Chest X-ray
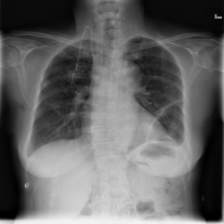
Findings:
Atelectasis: negative
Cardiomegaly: negative
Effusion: negative
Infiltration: positive
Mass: negative
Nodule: negative
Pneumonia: negative
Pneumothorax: negative
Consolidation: negative
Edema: negative
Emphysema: negative
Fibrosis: negative
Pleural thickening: negative
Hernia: negative